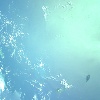
Label: water